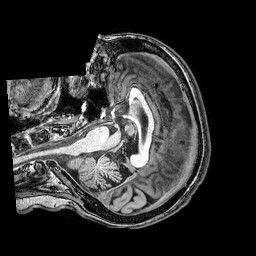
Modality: T1w
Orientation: axial
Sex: female
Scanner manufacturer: philips
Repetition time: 0.008164 s
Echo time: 0.00374 s